Question: What are the main differences between the JDK in terms of handling safe var args?

The above issues a warning in JDK 1.6 -
> Type safety: A generic array of List is created for a varargs
parameter
- -
Please help me understand.
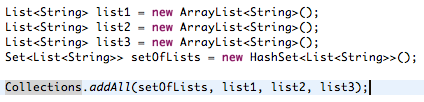
Answer: JDK7 added the <URL> to note when generic varargs are genuinely safe, and applied that annotation to e.g. 'Collections.addAll'.